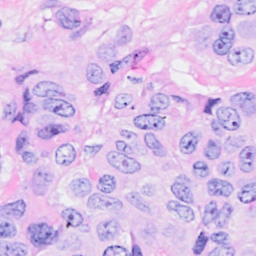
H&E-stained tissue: Breast